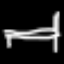
Label: bed